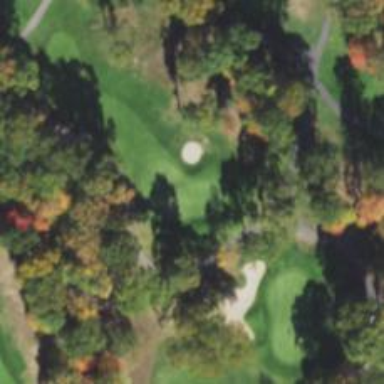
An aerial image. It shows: Golf hole.